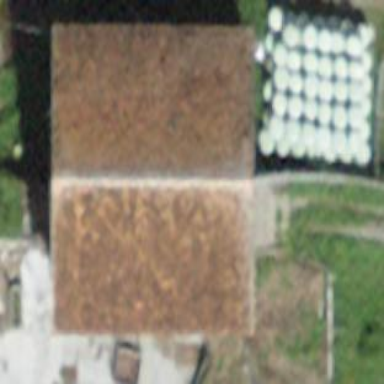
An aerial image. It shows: Farm auxiliary building.